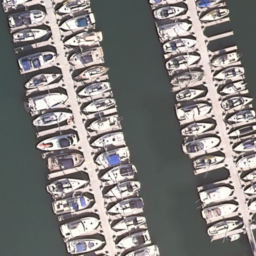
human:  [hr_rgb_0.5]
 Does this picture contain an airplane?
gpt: no

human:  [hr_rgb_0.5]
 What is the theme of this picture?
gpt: harbor

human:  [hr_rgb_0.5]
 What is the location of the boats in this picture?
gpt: left and right

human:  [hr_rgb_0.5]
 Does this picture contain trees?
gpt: no